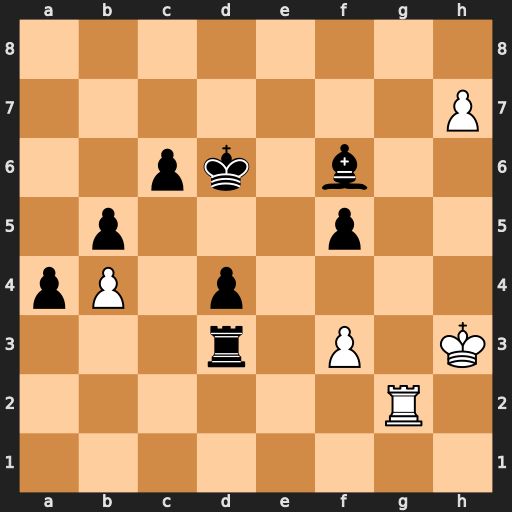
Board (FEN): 8/7P/2pk1b2/1p3p2/pP1p4/3r1P1K/6R1/8
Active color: w
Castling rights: -
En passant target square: -
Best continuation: Rg6 Ke5 Rxf6 Kxf6 h8=Q+